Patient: sex M, age 68
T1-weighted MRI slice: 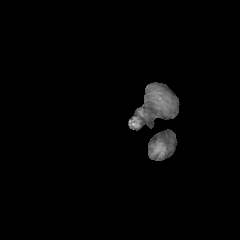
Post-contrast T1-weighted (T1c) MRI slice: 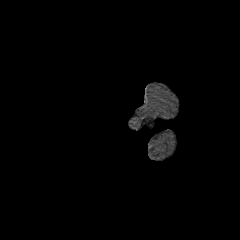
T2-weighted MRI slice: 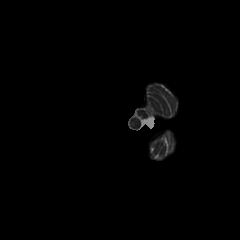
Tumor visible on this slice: no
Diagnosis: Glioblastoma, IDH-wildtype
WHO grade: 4